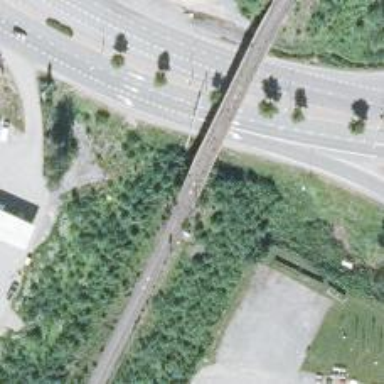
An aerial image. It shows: Railway signal.